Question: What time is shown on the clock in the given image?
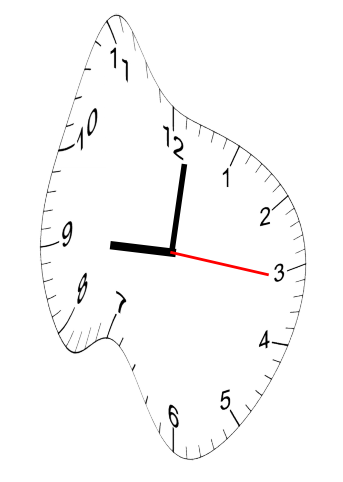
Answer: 09:01:16